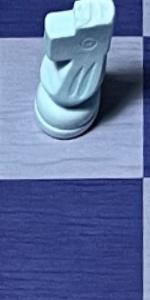
Label: Empty